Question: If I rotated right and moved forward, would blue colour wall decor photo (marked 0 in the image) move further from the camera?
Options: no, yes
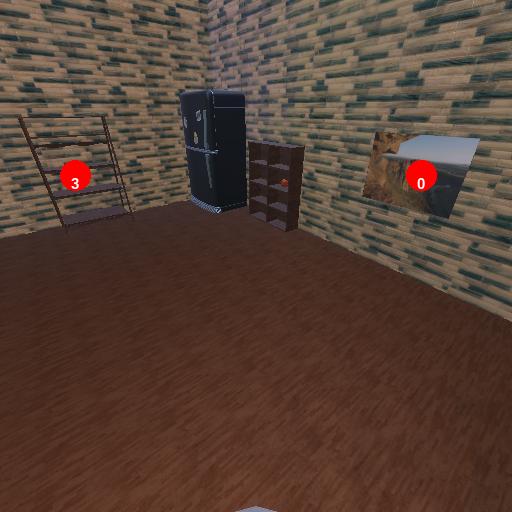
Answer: no